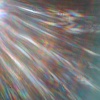
Label: sunburn